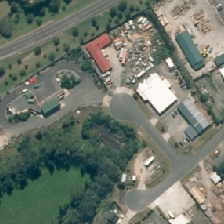
Land cover: urban_build_up